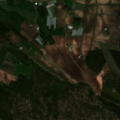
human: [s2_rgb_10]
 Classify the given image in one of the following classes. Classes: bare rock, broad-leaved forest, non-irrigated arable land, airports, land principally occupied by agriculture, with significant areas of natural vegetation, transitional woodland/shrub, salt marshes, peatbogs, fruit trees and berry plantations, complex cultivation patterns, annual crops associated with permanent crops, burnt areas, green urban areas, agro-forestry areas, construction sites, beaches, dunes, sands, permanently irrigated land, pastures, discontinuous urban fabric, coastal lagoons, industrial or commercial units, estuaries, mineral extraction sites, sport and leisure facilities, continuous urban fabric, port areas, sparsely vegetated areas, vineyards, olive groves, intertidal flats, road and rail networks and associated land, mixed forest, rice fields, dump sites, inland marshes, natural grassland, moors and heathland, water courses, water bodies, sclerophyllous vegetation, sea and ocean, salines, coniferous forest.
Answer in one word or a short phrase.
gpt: non-irrigated arable land, land principally occupied by agriculture, with significant areas of natural vegetation, coniferous forest, mixed forest